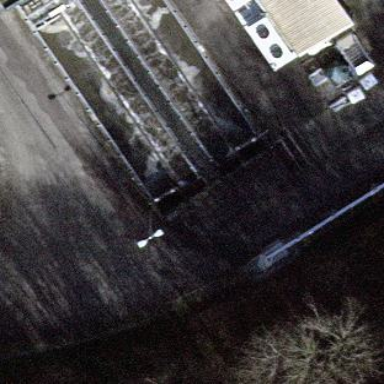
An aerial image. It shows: Body of wastewater.